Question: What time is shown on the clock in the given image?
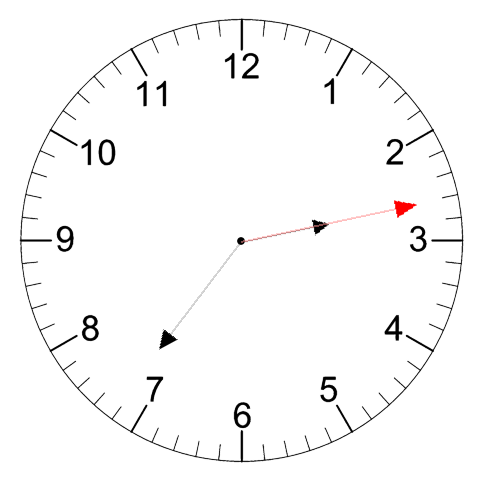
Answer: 02:36:13